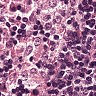
Metastatic tissue present: no